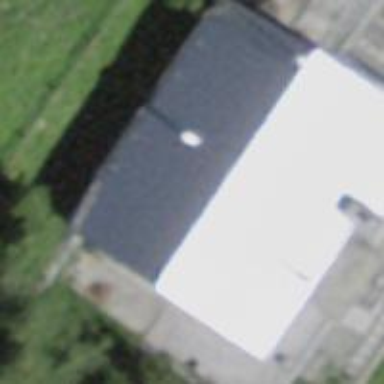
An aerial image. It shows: Gabled building with the roof oriented along its structure.